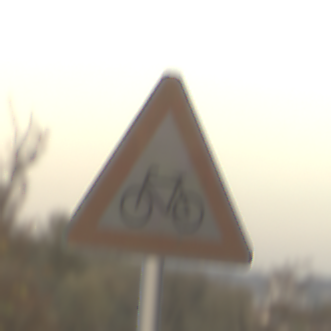
Verkehrszeichen: RadverkehrRechts
Umgebung: Outdoor, Nature
Tageszeit: SunriseSunset
Wetter: PartlyCloudy
Licht: Natural
Jahreszeit: NotSpecified
Kontrast: LowContrast